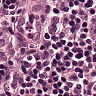
Metastatic tissue present: yes